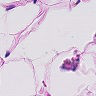
Metastatic tissue present: no